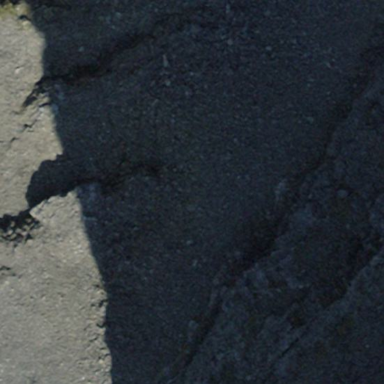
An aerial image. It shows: Natural scree.